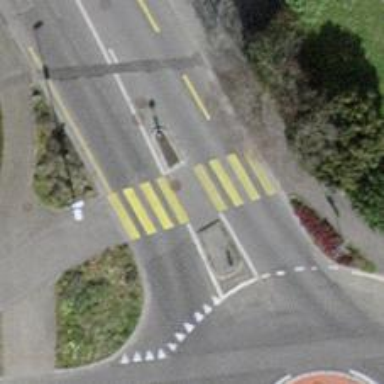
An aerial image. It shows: Uncontrolled road crossing with pedestrian island.